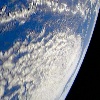
Label: cloud